Question: I in my app, I want to call a person on button click.
'''
iv_call.setOnClickListener(new OnClickListener() {
@Override
public void onClick(View arg0) {
Intent callIntent = new Intent(Intent.ACTION_CALL);
callIntent.setData(Uri.parse("tel:593987424"));
startActivity(callIntent);
}
});
'''
when user clicks the button android OS starts the call. Can I hide the phone number , so user shouldn't be able to see the number ?

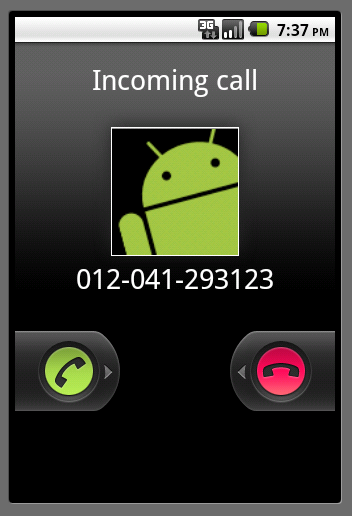
Answer: No you can't. It's another app and it decides show number or not.